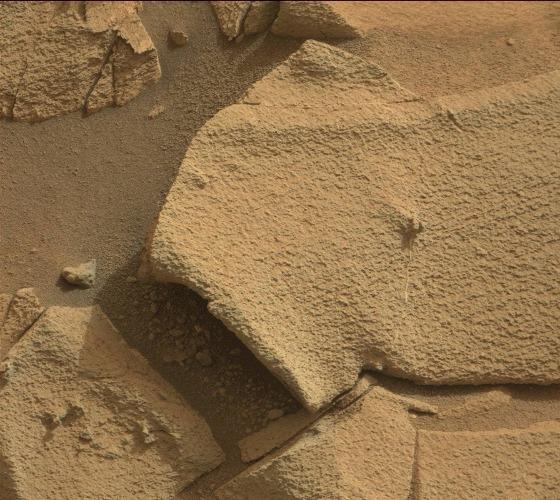
Terrain classes present: Bedrock, Gravel / Sand / Soil, Rock, Shadow